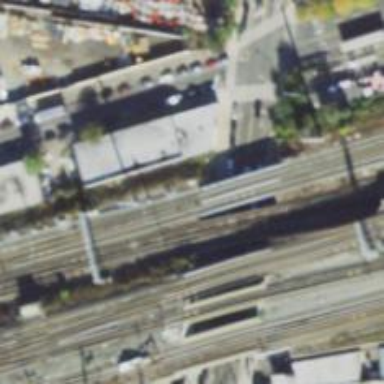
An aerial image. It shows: Bridge over electrified railway with contact lines.